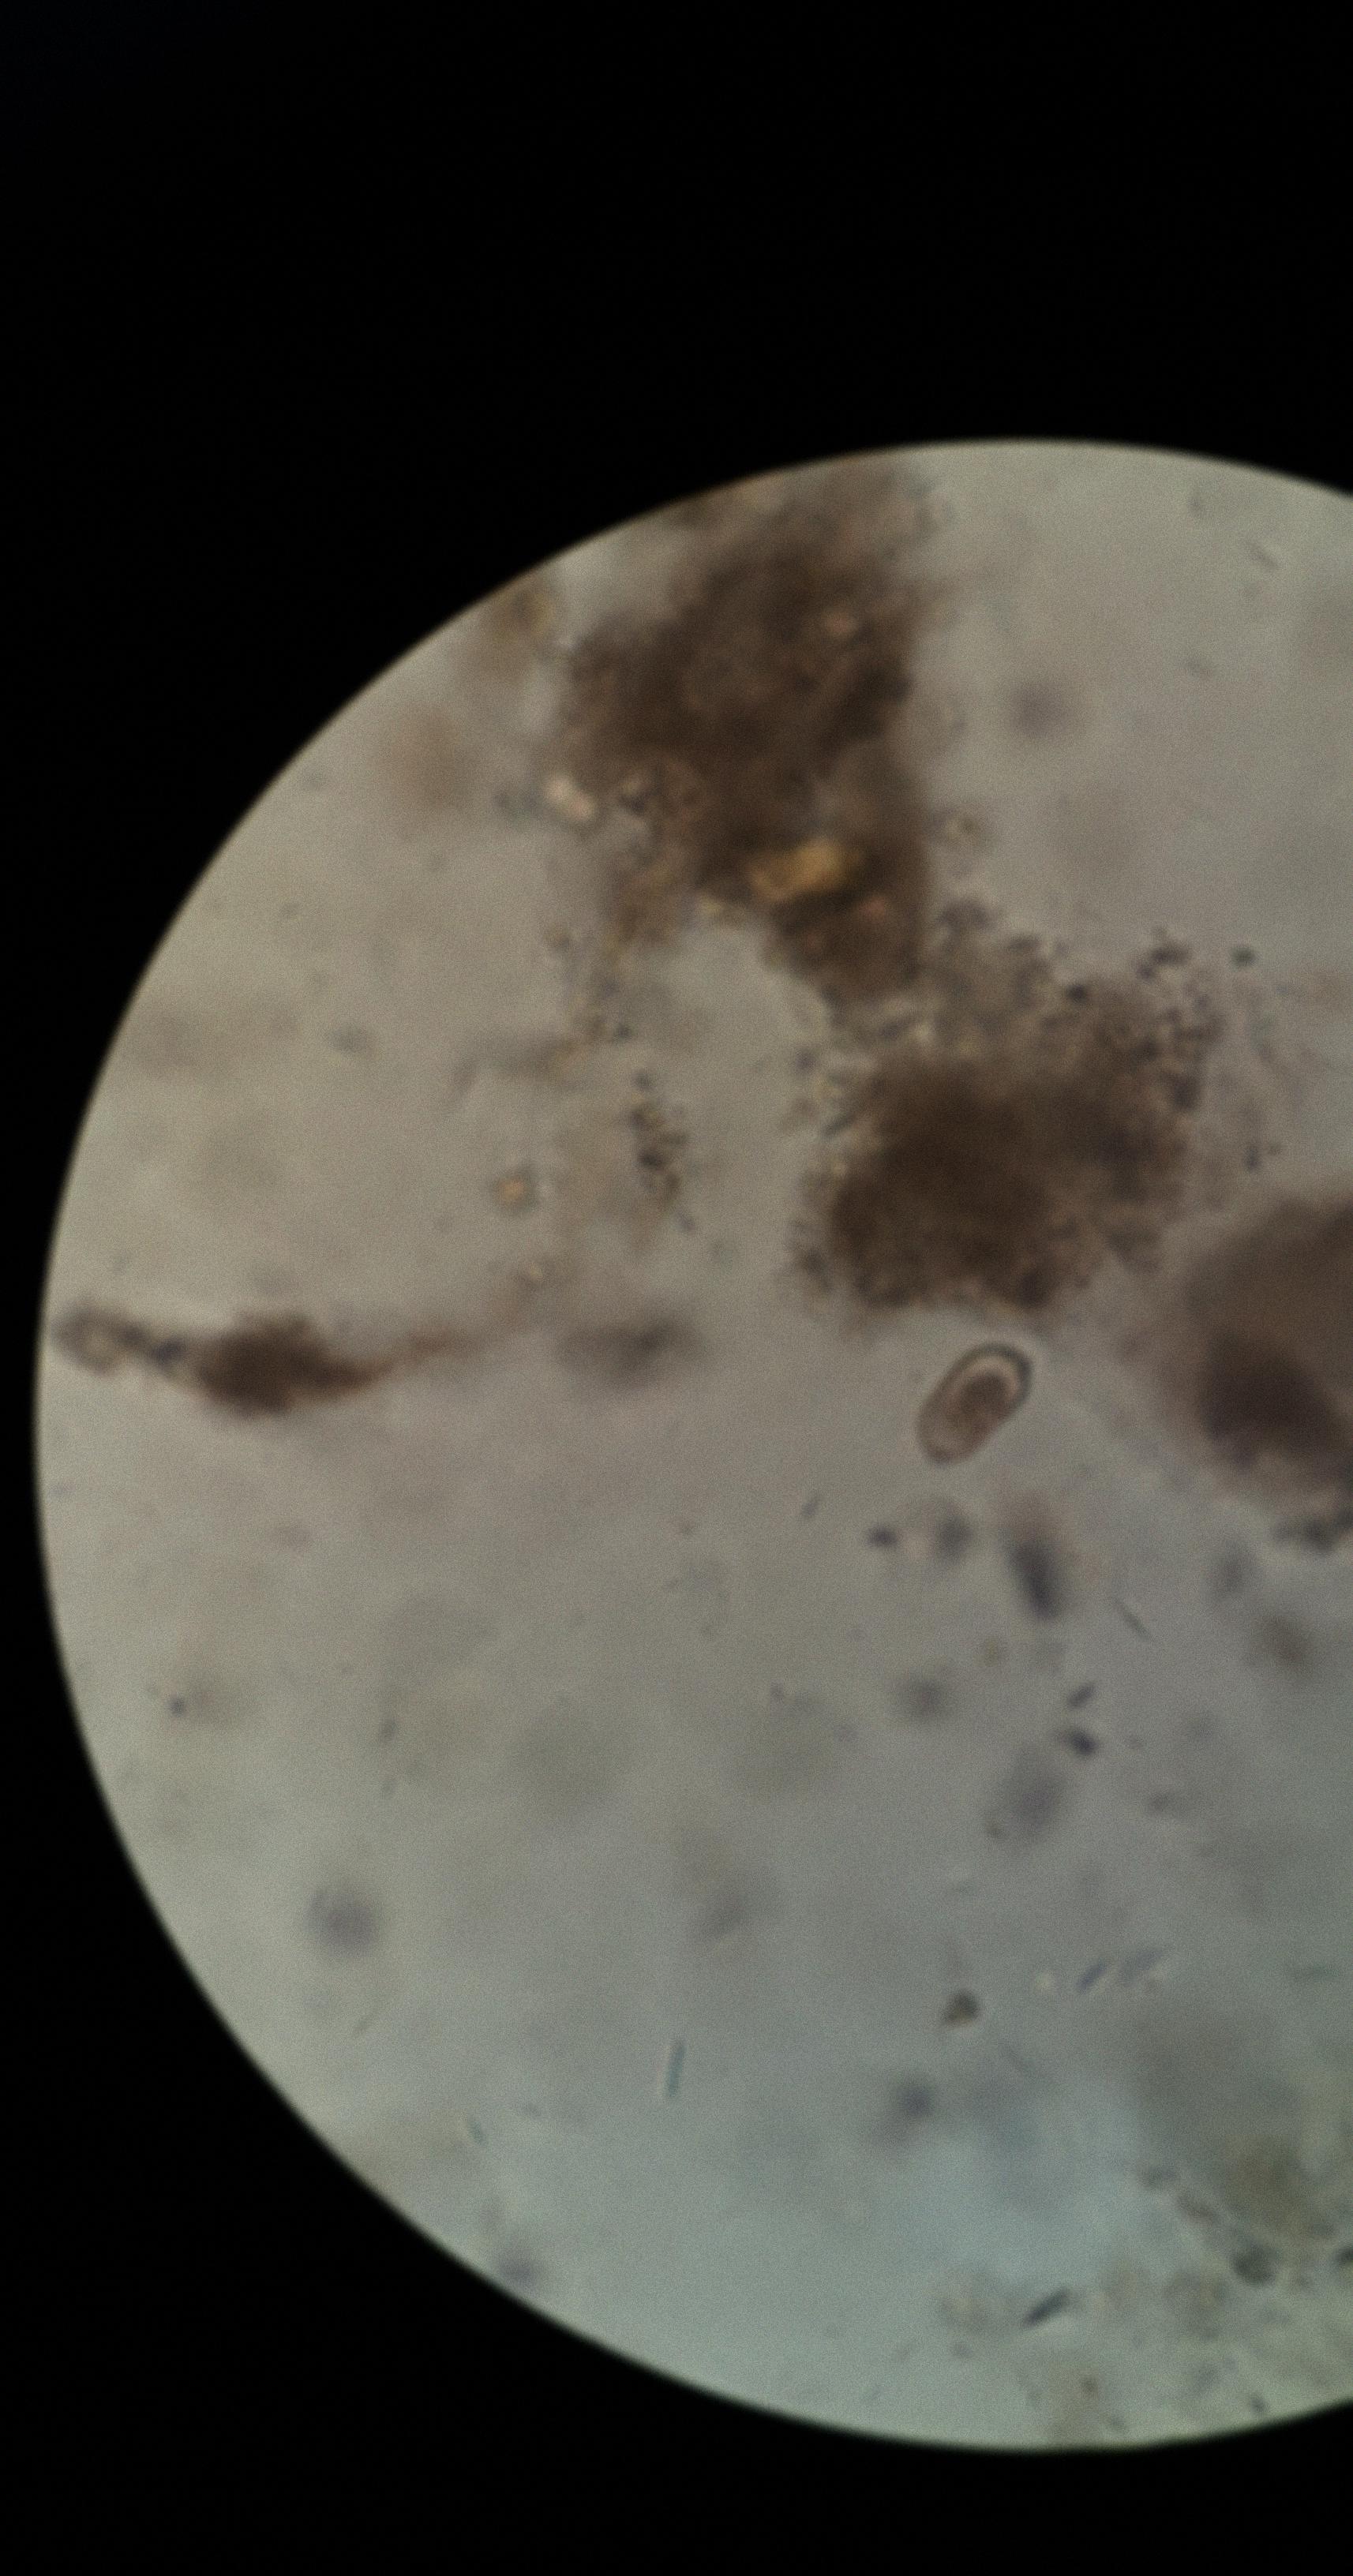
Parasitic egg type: Capillaria philippinensis